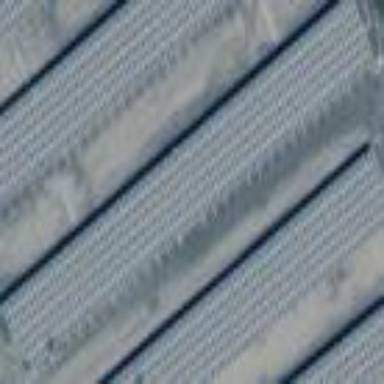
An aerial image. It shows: There is solar power generator on the roof of the building.